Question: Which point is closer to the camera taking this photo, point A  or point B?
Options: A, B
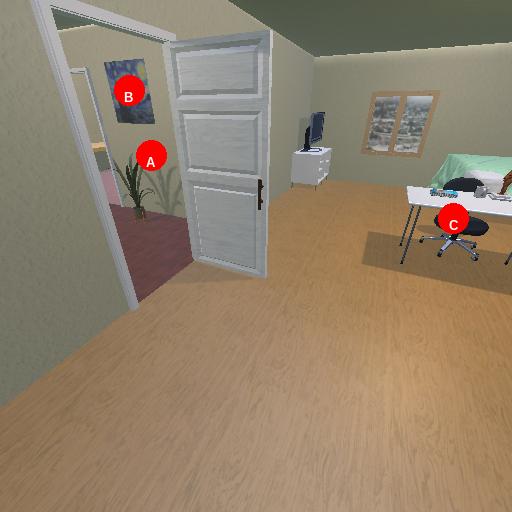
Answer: A